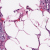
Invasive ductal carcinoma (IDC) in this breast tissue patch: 1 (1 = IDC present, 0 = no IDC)